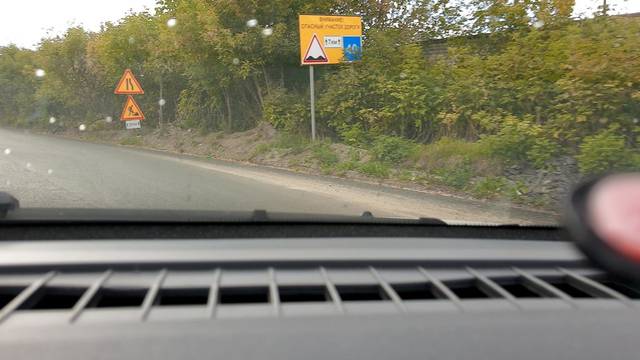
Region: Russia
Coordinates: 56.234, 43.488